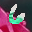
Label: 6